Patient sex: M
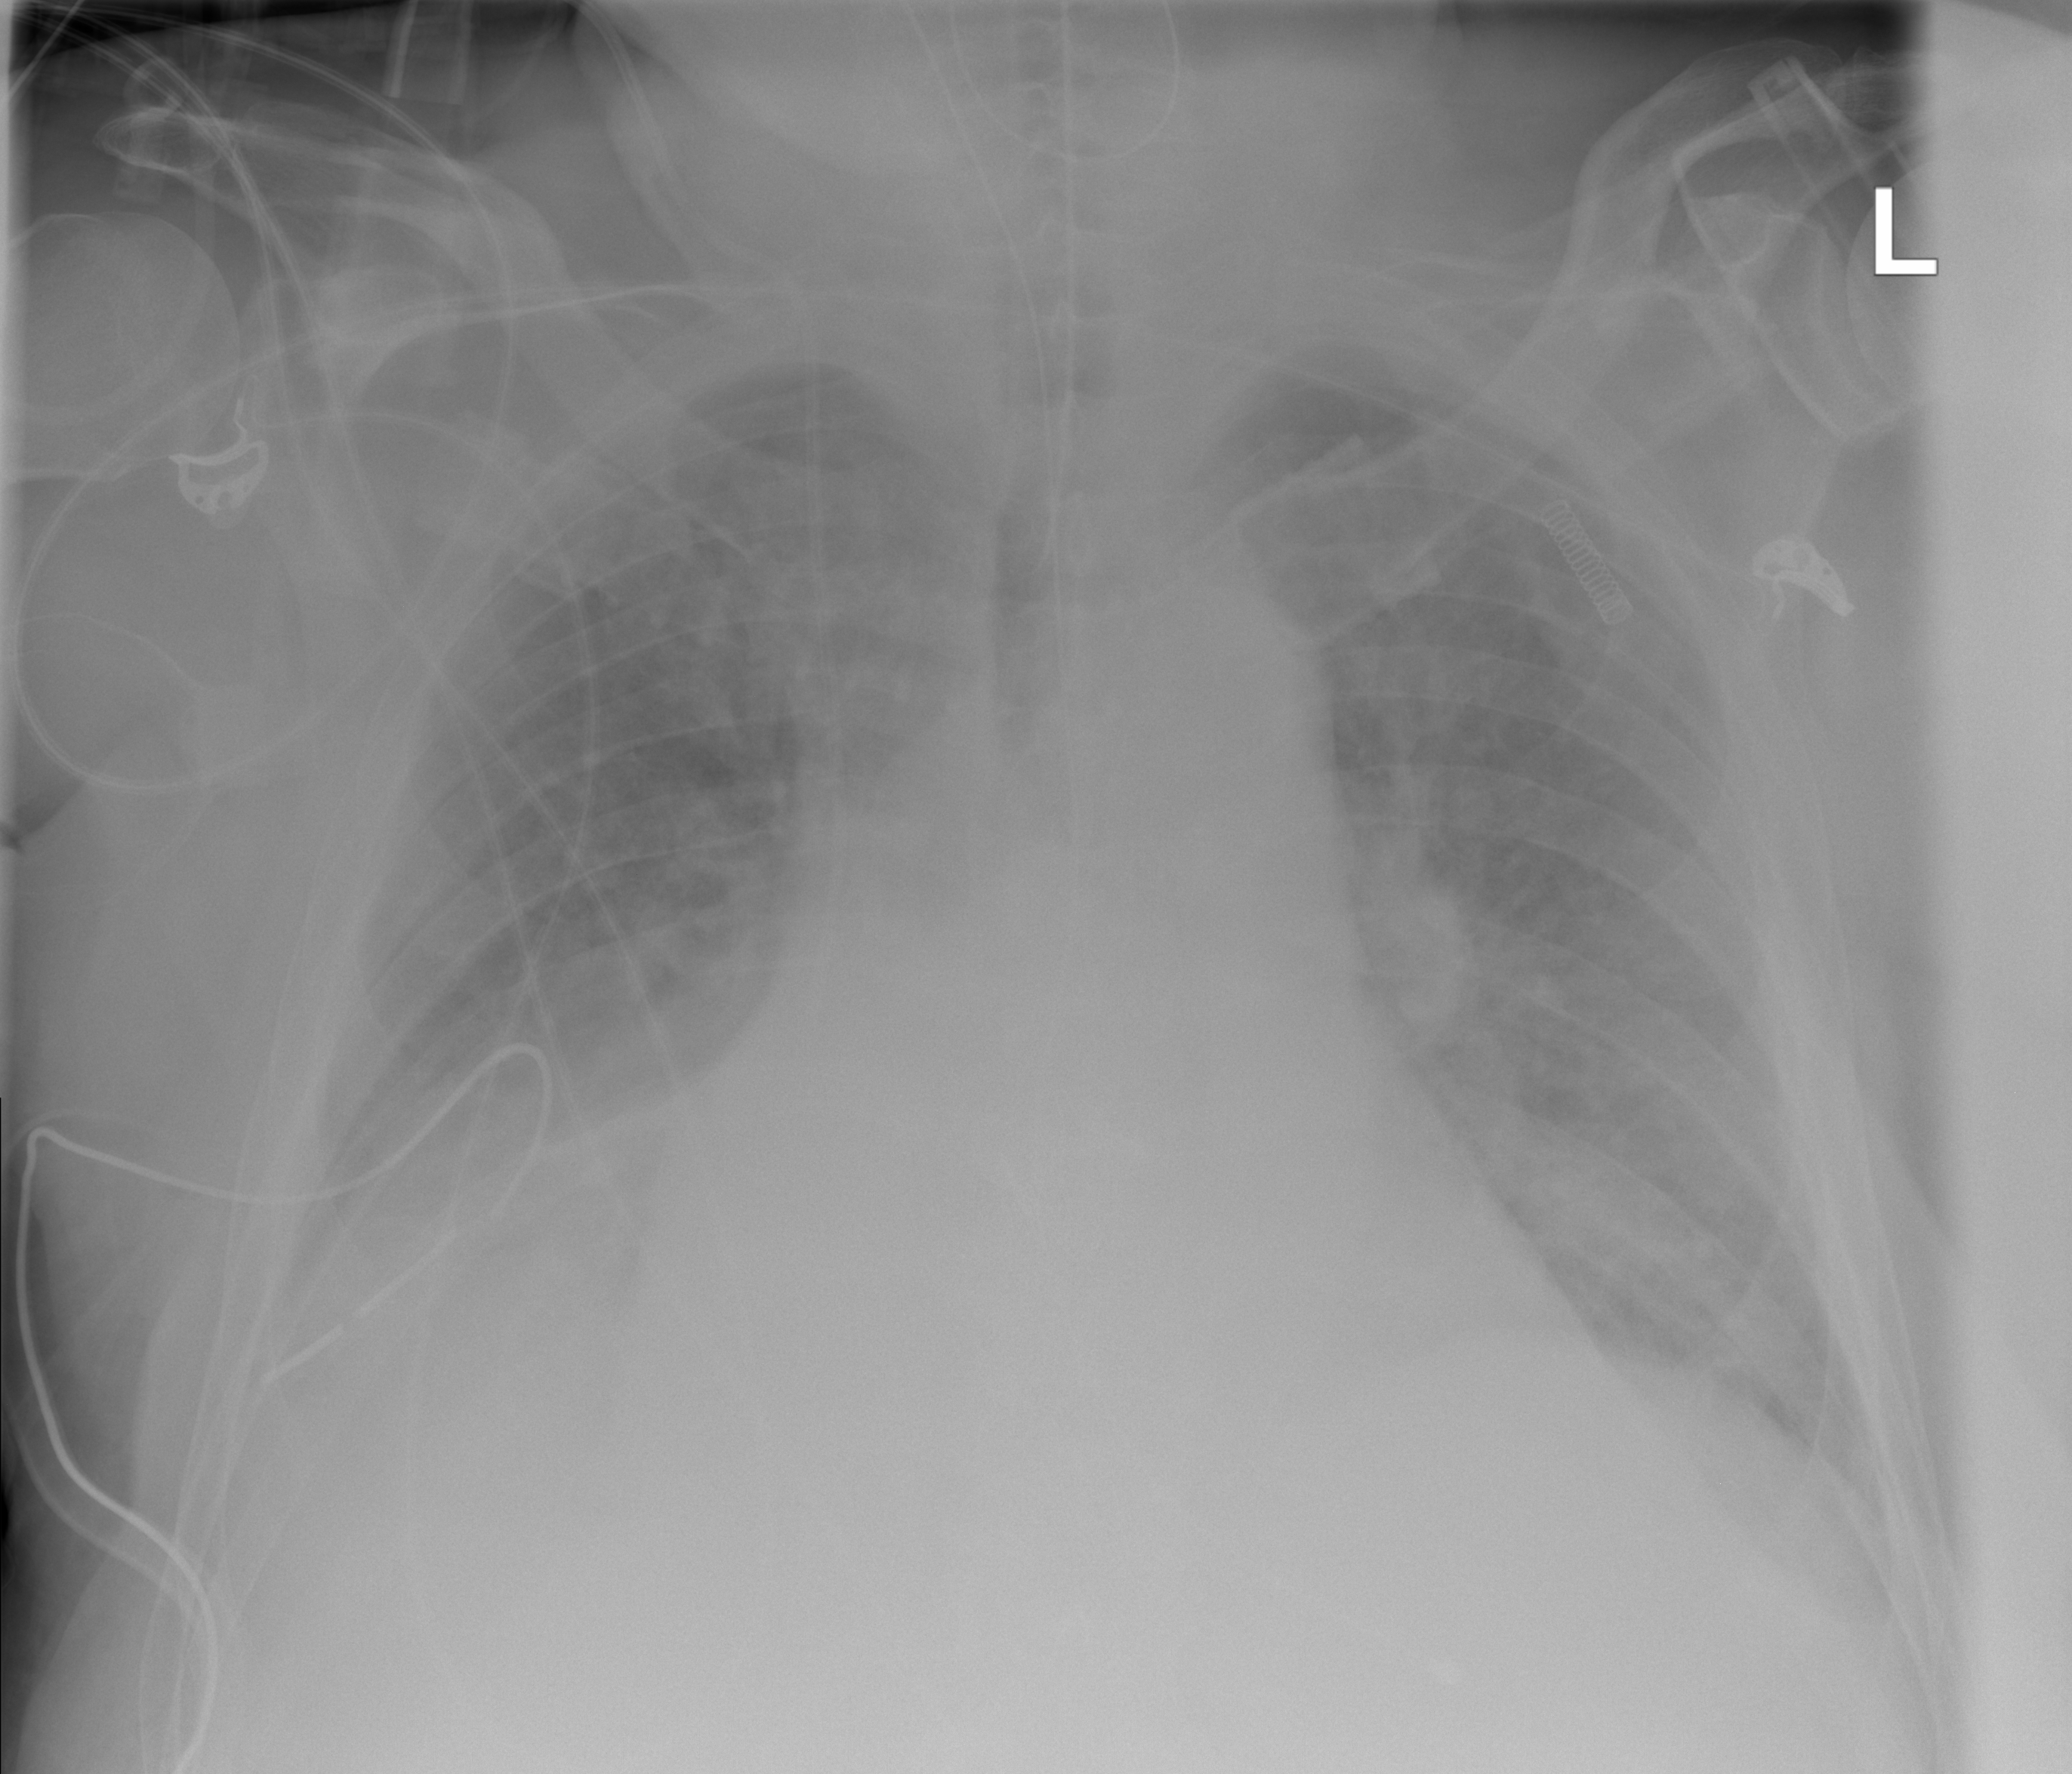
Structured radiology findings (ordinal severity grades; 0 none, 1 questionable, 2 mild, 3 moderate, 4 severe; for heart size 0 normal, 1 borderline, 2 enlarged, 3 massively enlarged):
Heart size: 2
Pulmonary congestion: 3
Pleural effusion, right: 3
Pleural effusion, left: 0
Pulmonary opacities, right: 0
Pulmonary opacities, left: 0
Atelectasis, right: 3
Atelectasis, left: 2